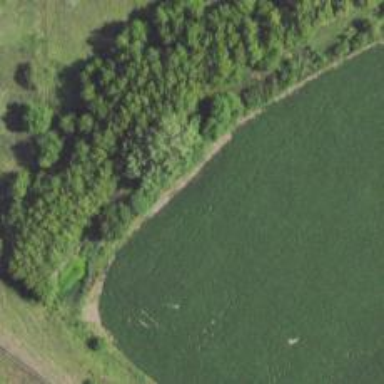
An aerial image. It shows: Reservoir.